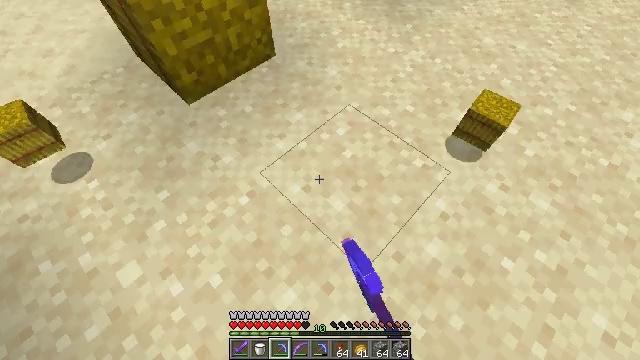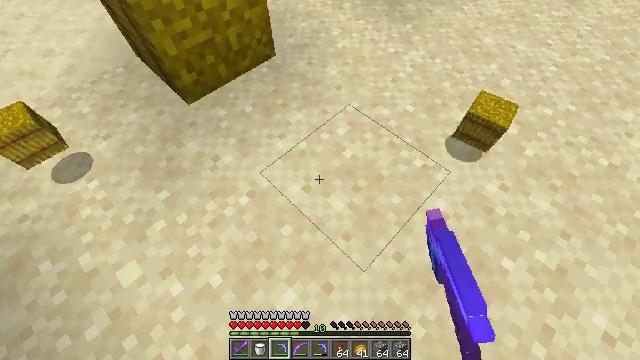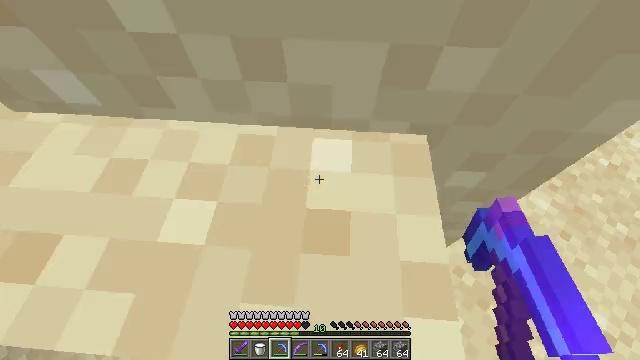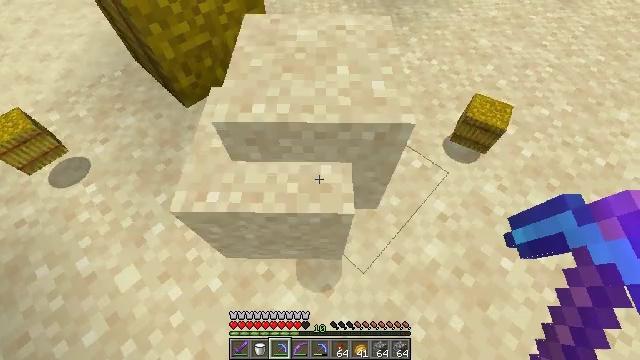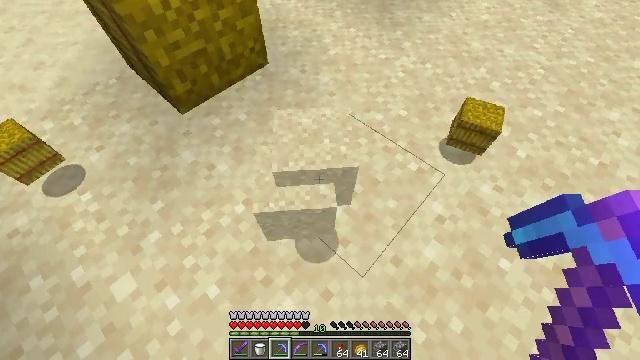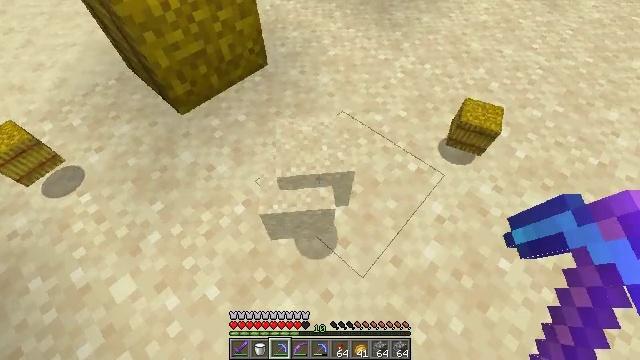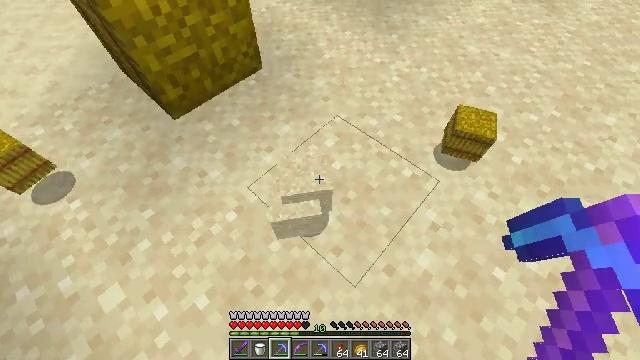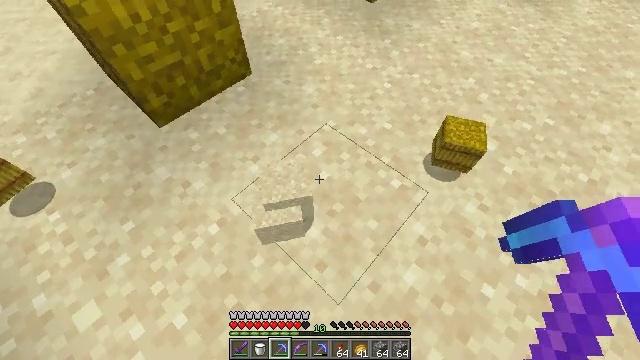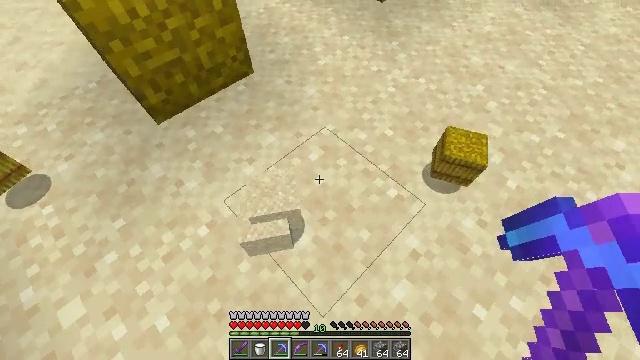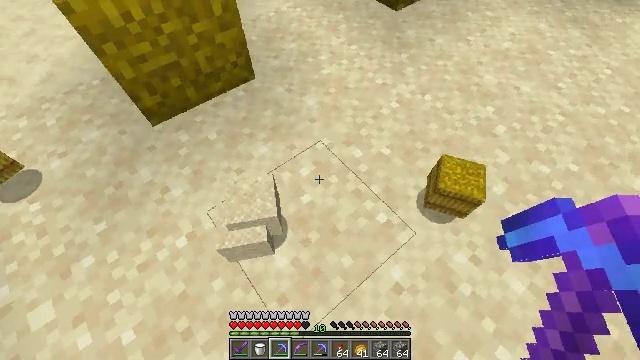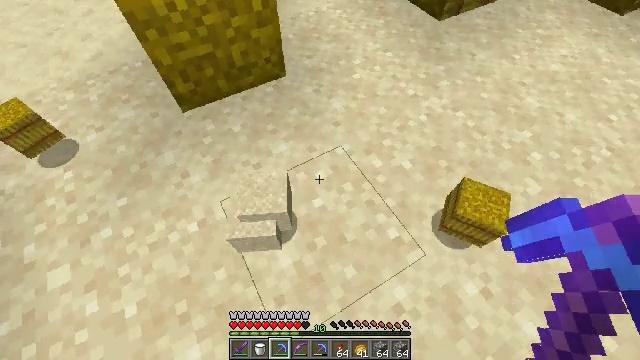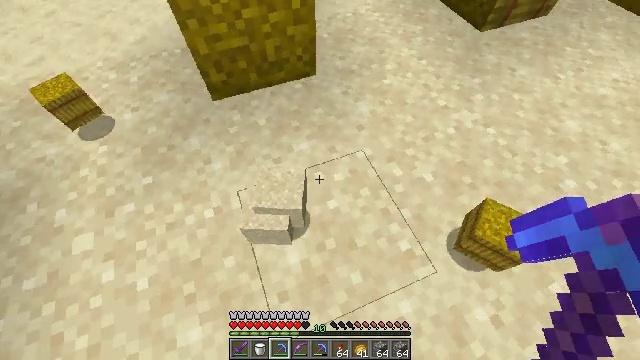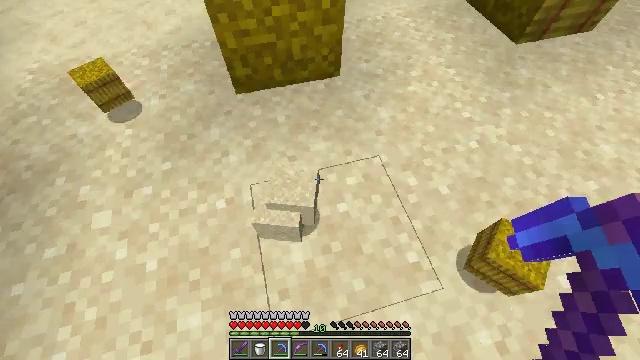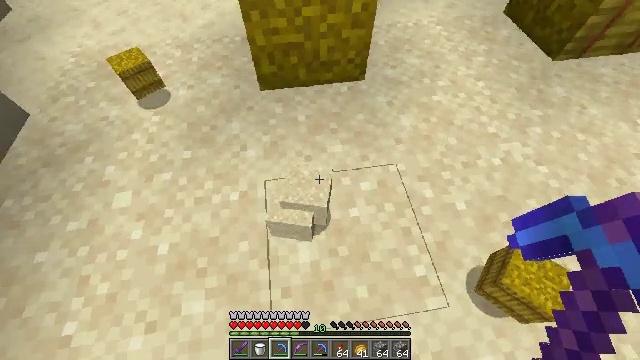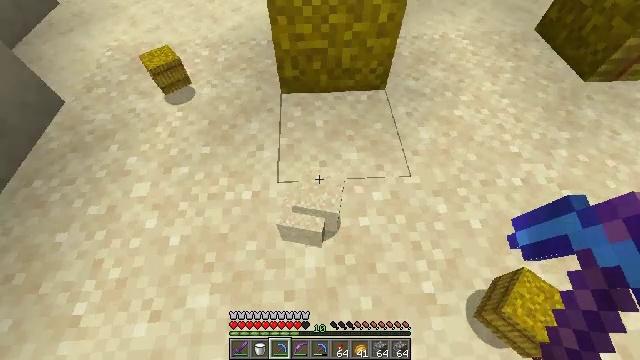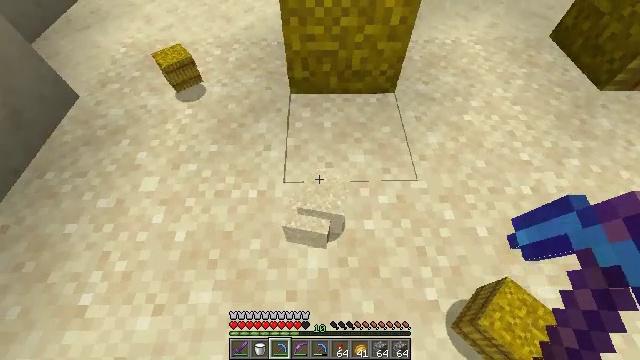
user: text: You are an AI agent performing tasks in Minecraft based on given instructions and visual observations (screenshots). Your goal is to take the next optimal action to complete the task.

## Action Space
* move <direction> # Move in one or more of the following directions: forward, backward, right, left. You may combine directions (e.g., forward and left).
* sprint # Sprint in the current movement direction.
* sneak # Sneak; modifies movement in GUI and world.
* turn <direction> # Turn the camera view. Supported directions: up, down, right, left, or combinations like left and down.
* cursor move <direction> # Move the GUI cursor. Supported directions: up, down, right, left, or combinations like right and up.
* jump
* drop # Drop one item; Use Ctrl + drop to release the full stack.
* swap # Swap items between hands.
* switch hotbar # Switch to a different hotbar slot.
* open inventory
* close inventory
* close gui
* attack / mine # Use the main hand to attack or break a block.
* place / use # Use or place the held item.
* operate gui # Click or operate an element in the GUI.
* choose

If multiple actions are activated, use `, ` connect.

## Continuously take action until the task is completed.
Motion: motion action
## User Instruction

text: Break the hay block to collect it.
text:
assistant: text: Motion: no_op
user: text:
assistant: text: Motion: no_op
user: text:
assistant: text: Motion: no_op
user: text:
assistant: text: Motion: turn right
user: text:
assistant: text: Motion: no_op
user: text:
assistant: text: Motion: move forward and move right
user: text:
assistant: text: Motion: move forward and move right
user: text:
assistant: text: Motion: move forward and move right, turn left
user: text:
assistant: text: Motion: turn left
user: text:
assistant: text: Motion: turn left
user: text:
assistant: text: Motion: turn left
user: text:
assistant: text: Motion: turn left
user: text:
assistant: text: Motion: turn left
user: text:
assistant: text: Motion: turn left and up
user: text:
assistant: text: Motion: turn left
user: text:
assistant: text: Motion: turn left
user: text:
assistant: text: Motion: turn left and up
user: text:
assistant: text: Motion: turn left and up
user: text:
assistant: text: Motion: turn left
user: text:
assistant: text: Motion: move forward, turn left
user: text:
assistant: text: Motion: move forward, turn left
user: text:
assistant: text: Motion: move forward, turn left
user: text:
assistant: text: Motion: move forward, turn left
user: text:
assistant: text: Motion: move forward, turn left
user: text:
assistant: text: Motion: move forward, turn left
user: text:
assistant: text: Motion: move forward
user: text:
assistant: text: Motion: move forward and move left
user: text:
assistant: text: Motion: move forward and move left
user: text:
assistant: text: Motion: move forward and move left, turn right and down
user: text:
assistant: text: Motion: turn right and down